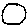
Label: circle